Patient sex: M
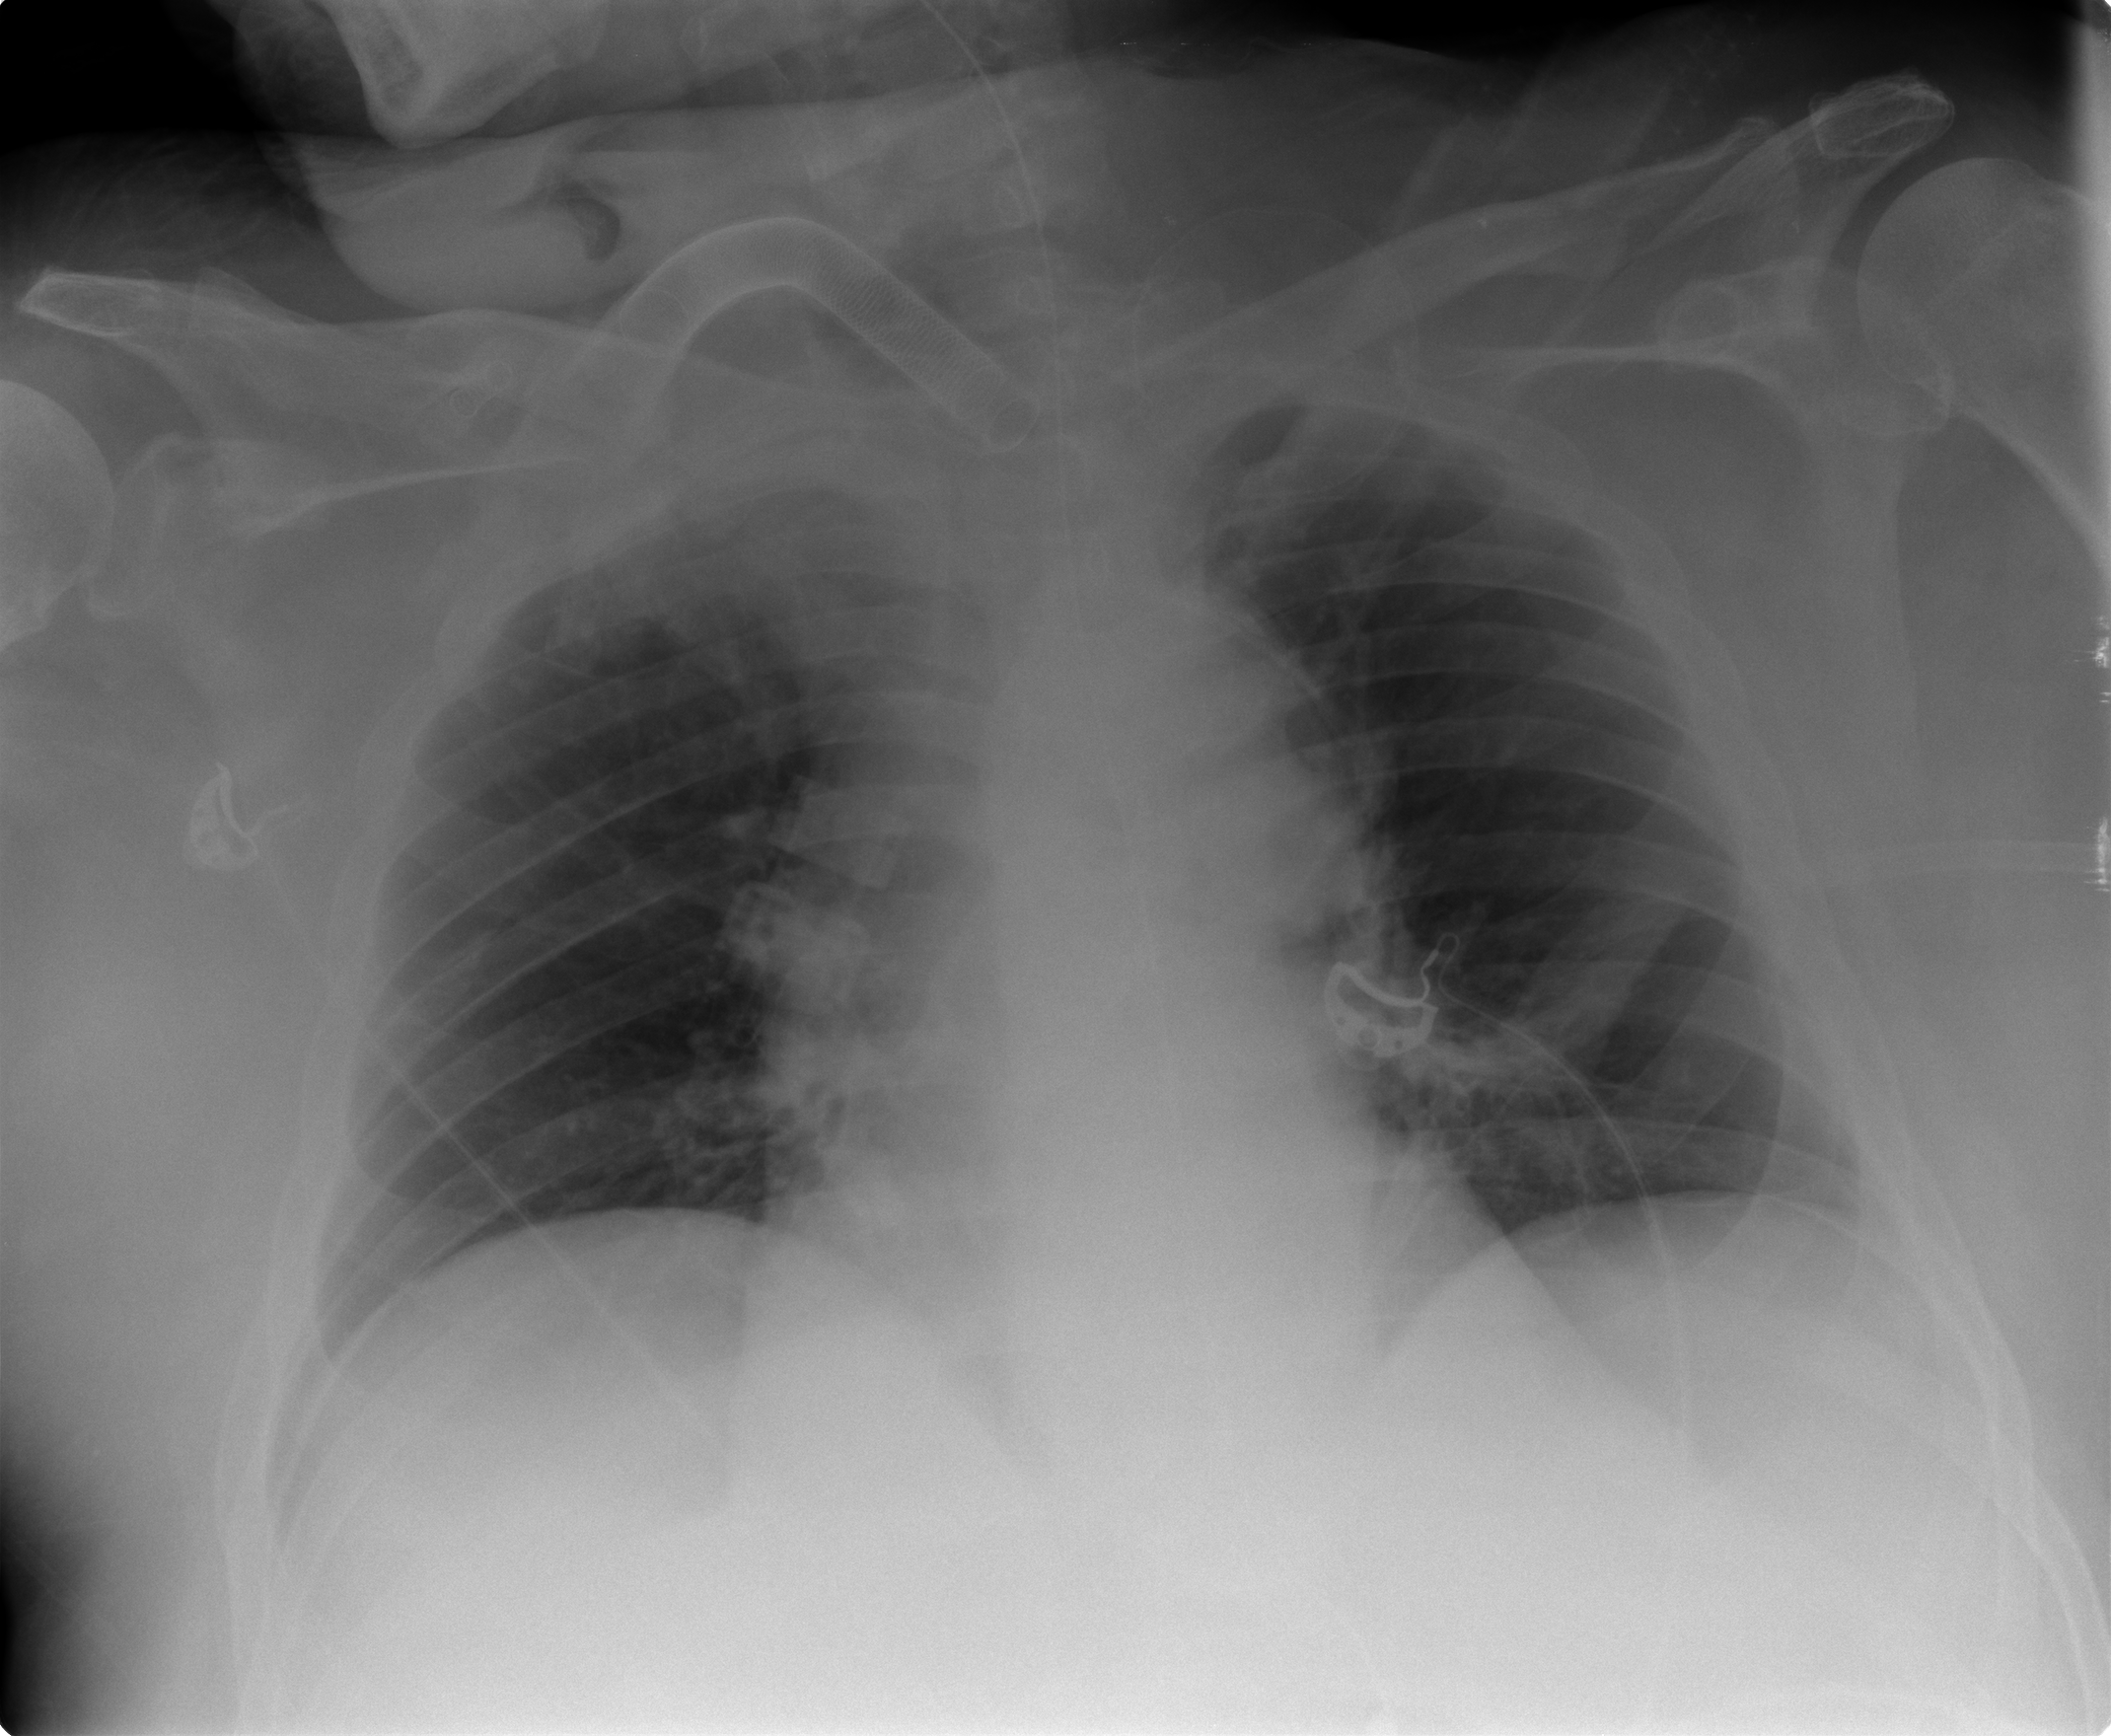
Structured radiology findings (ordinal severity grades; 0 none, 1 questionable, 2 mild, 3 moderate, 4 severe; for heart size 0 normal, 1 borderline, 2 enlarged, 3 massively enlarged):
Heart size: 0
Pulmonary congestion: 0
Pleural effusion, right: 0
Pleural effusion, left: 0
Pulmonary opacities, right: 0
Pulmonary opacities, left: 0
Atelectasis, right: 1
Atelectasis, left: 2